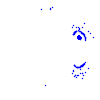
Particle: pion